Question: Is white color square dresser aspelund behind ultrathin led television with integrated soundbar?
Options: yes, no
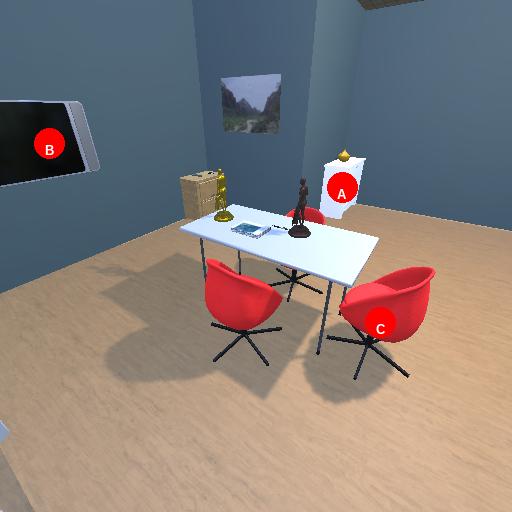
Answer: yes